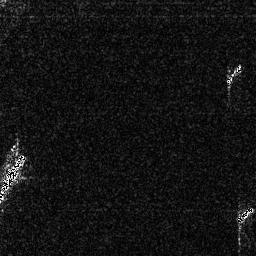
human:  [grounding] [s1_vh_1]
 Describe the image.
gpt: In the satellite image, there is  <ref>1 medium ship </ref> <box>[[0, 59, 9, 78, 0]]</box> located at left,  <ref>1 small ship </ref> <box>[[87, 23, 94, 32, 0]]</box> located at top right,  <ref>1 small ship </ref> <box>[[91, 80, 98, 86, 0]]</box> located at bottom right.